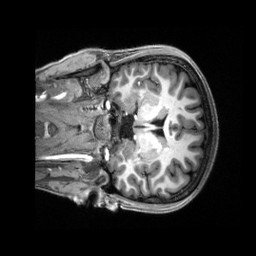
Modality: T1w
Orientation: coronal
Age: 21
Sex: female
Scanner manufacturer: siemens
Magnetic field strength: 3 T
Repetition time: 2.5 s
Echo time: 0.00222 s